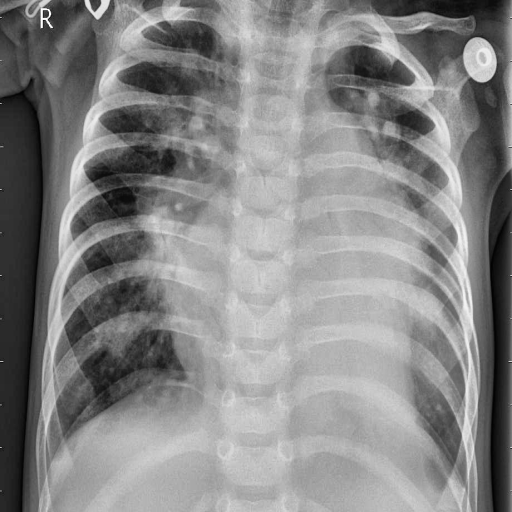
Finding: PNEUMONIA